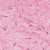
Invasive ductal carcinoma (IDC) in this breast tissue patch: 0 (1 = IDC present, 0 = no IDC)